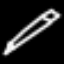
Label: pencil